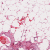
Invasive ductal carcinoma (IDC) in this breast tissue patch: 0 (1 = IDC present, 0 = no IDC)